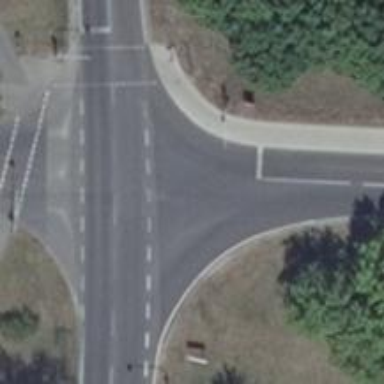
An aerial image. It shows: Road with traffic signals.